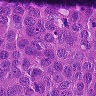
Metastatic tissue present: yes